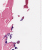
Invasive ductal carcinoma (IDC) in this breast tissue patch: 0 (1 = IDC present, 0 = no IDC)